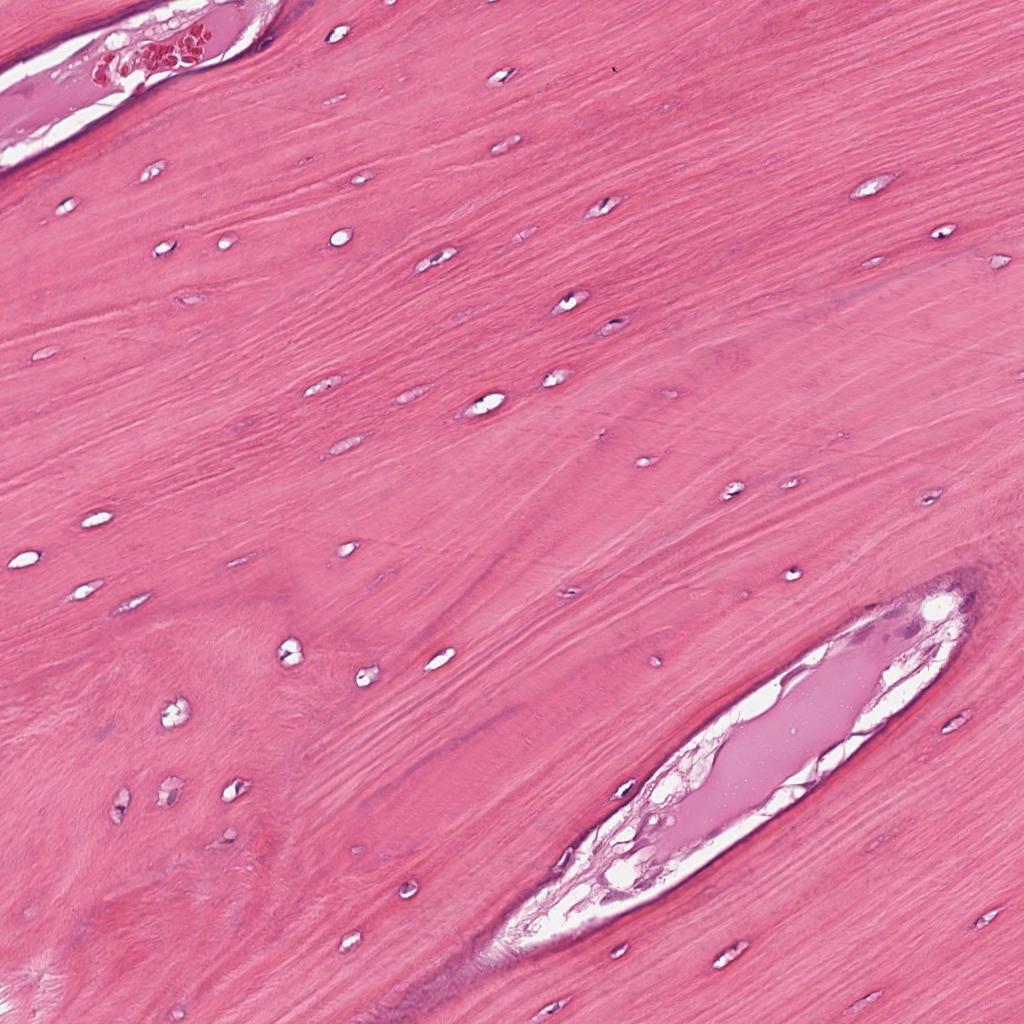
Label: Non-Tumor